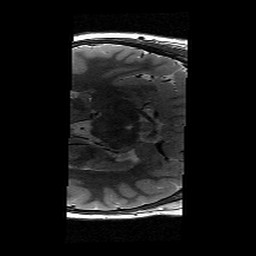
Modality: T2w
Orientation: axial
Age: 11
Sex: male
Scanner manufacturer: siemens
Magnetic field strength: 3 T
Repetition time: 9.23 s
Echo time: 0.067 s